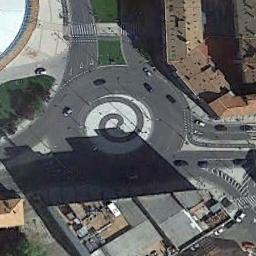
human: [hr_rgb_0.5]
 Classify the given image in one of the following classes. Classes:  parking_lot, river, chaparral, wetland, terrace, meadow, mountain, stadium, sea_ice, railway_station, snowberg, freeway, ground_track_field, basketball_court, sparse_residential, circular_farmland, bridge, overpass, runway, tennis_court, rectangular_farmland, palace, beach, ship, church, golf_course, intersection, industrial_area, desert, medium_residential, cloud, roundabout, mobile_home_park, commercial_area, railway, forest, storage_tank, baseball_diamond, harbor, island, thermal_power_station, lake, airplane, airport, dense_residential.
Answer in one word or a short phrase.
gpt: roundabout